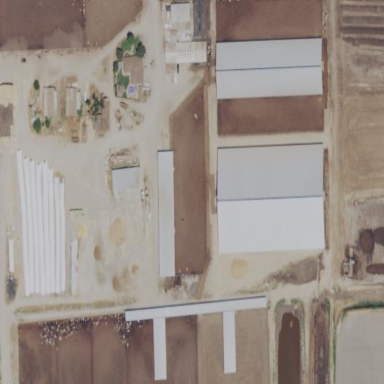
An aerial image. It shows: Farmyard area.